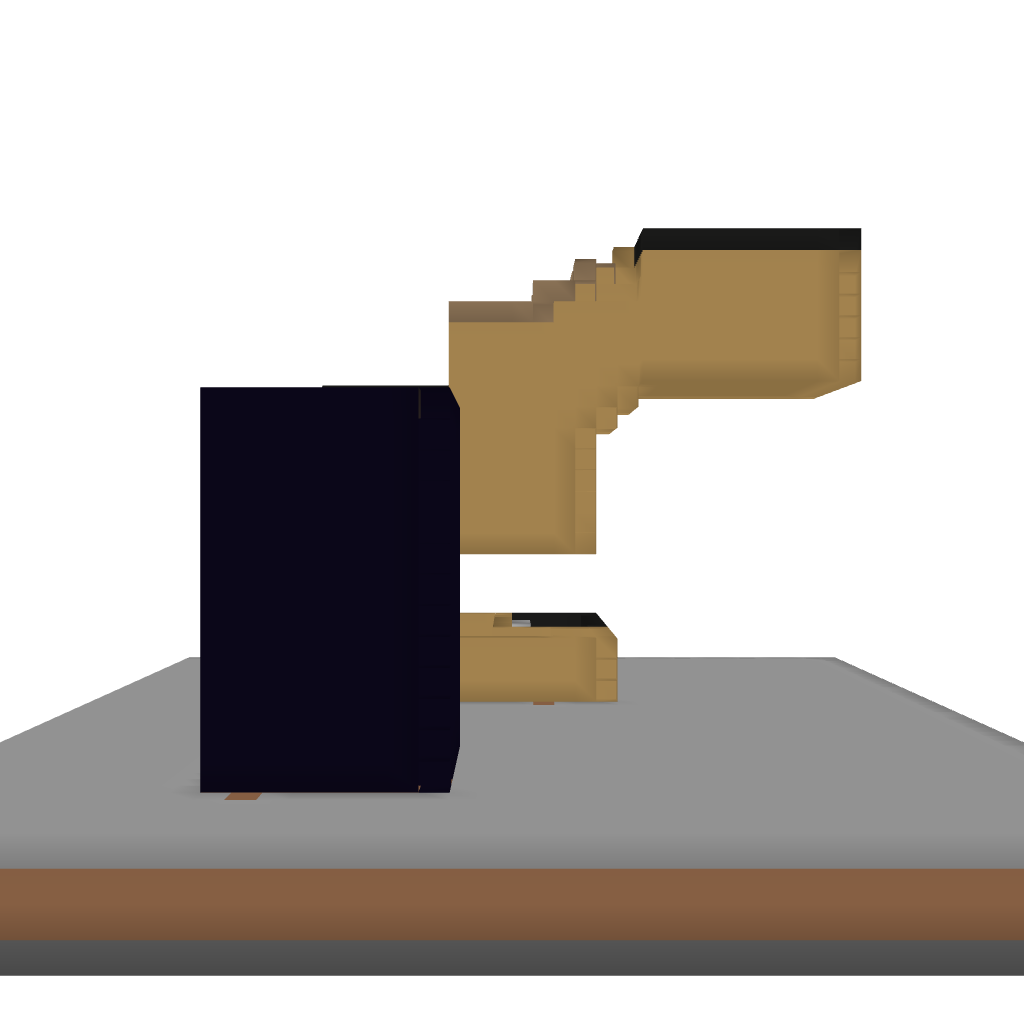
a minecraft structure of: Sky Lab